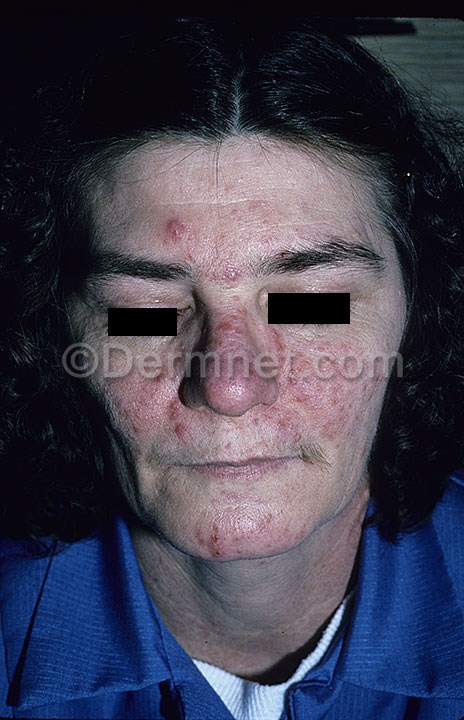
Disease: Acne and Rosacea Photos